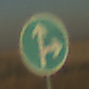
Verkehrszeichen: VorgeschriebeneFahrtrichtungGeradeausOderRechts
Umgebung: Outdoor, Nature
Tageszeit: SunriseSunset
Wetter: Clear
Licht: Natural
Jahreszeit: NotSpecified
Kontrast: LowContrast